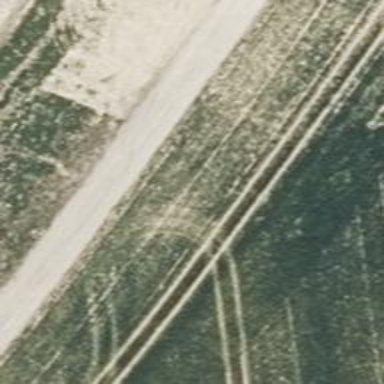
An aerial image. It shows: Track with grade 2 gravel surface.